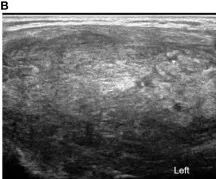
(B) A sagittal ultrasonography displays widespread abnormal areas throughout the left section of the thyroid gland, devoid of any nodular entities.
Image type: radiology (ultrasound)